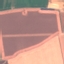
Land use / land cover class: AnnualCrop